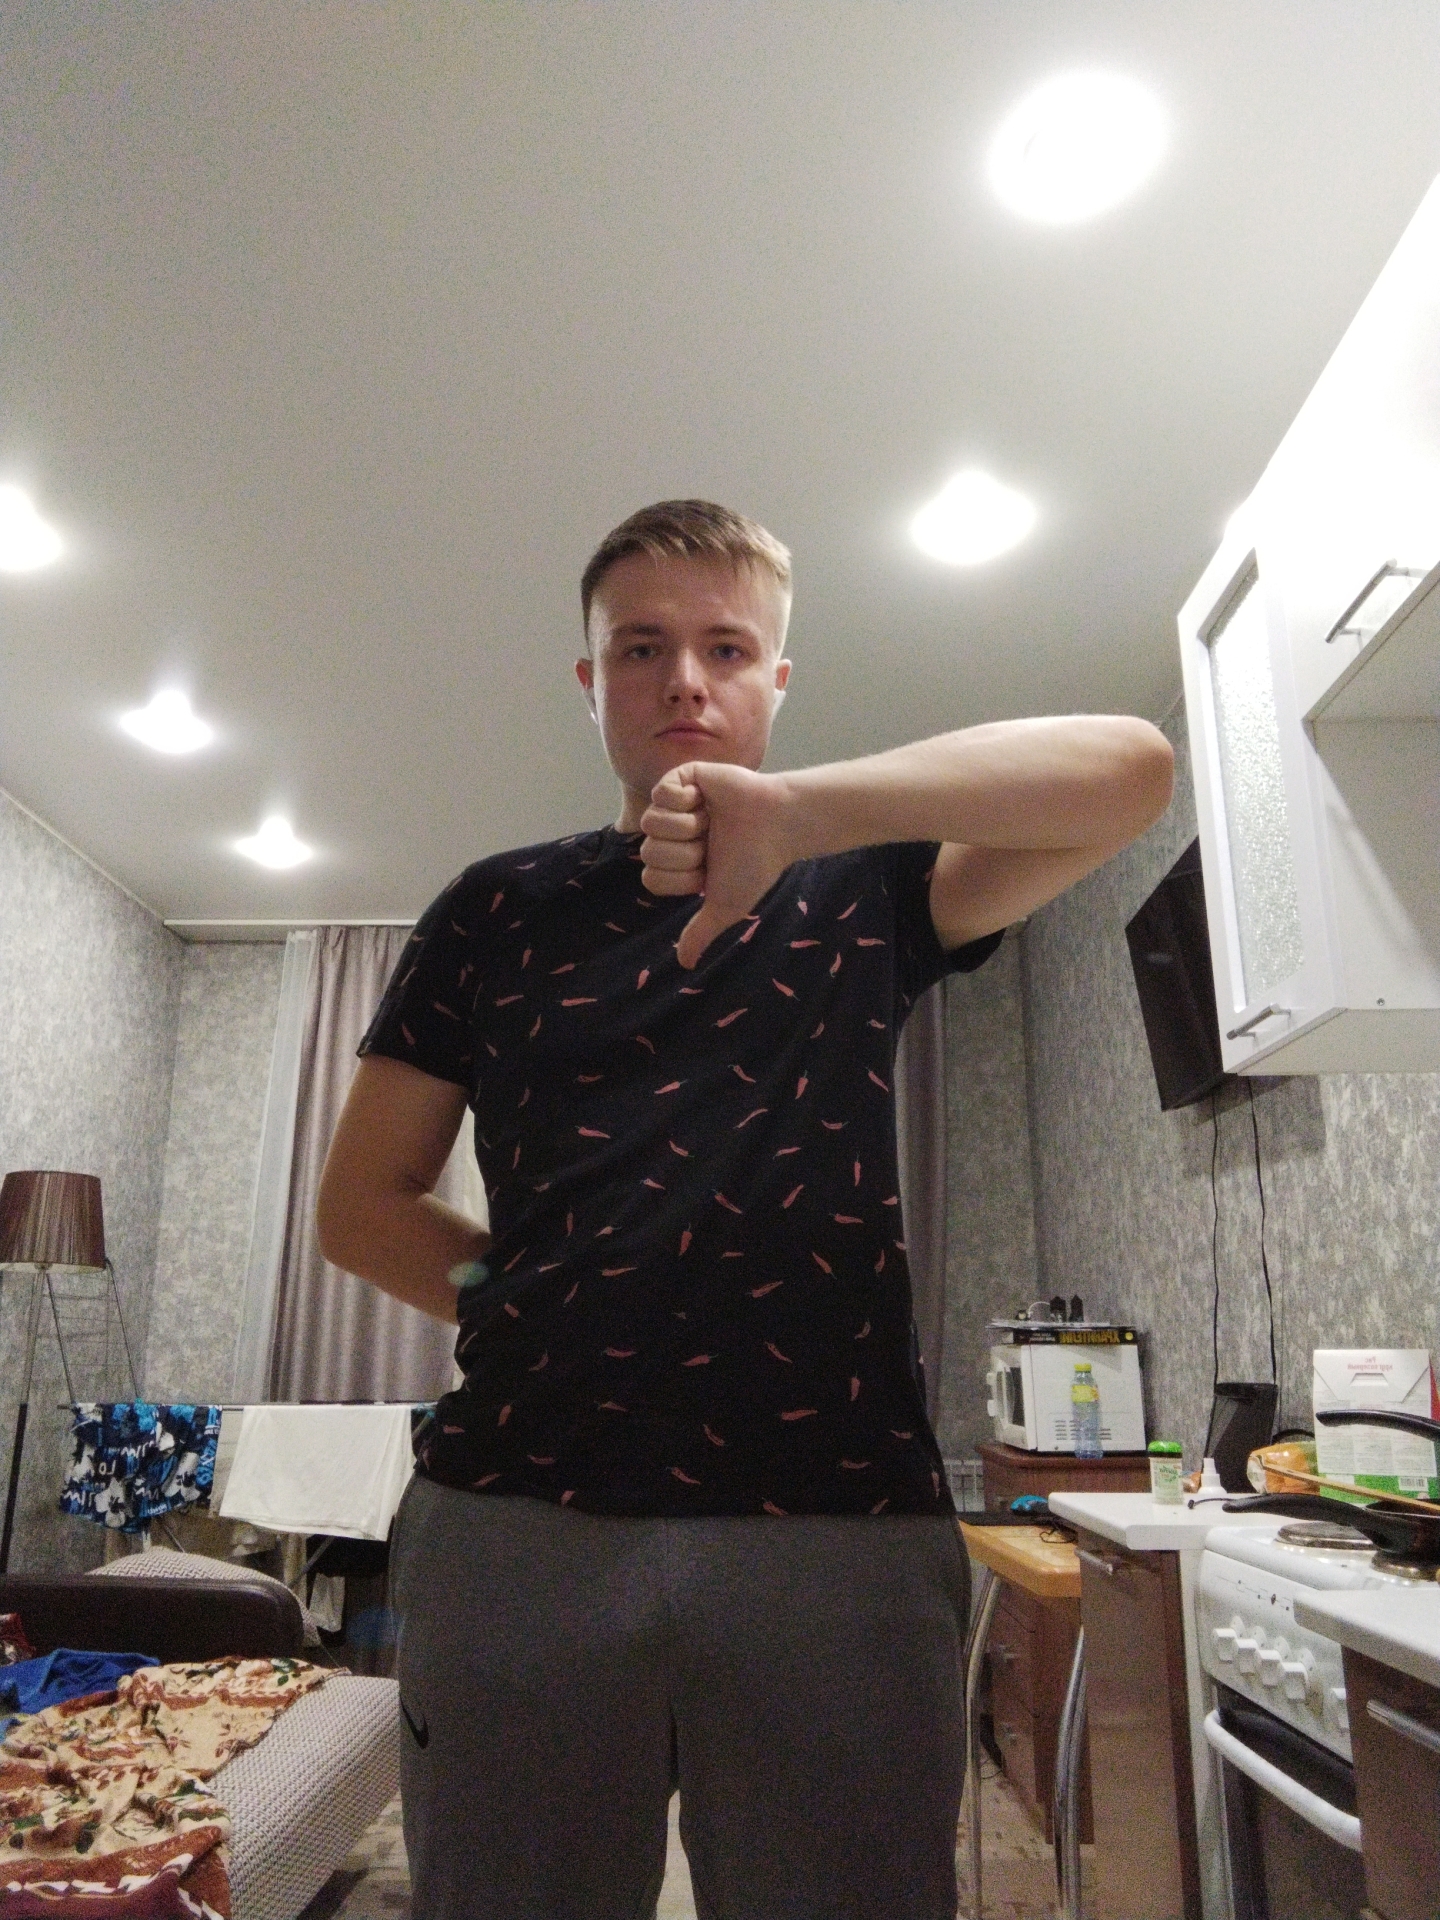
Label: noise